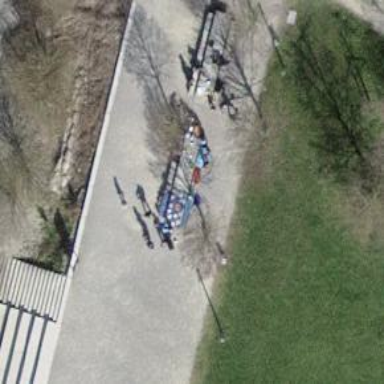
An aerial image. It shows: Picnic table located in leisure land area.